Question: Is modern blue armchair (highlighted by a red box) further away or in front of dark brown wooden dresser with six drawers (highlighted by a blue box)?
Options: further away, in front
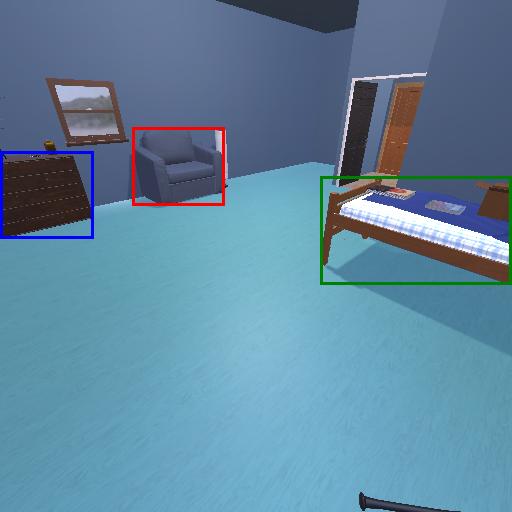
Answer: further away